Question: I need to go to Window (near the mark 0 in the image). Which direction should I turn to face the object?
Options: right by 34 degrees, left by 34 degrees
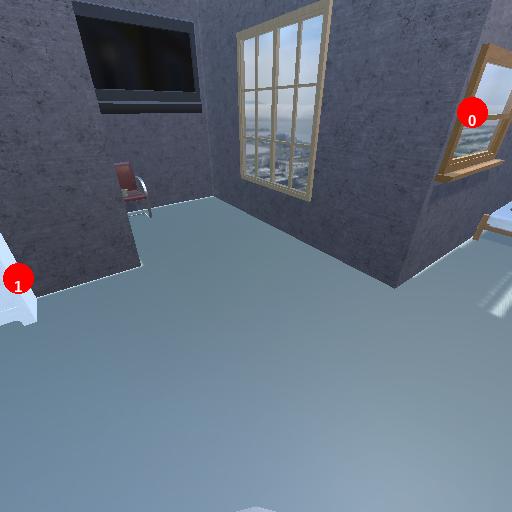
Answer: right by 34 degrees